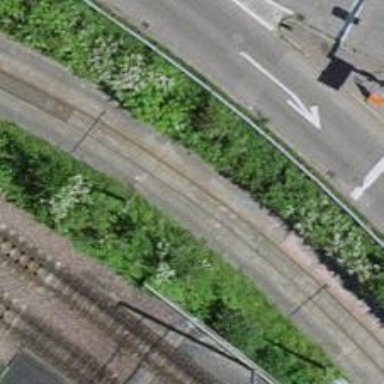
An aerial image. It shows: Tram railway siding with electrified contact line. There is one track in the siding.